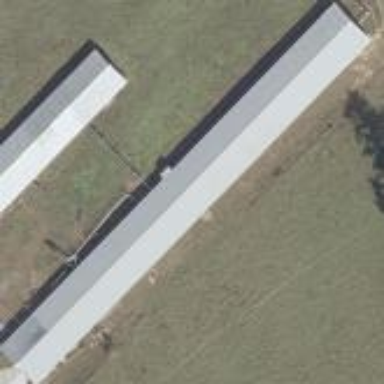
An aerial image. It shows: Farm auxiliary building.